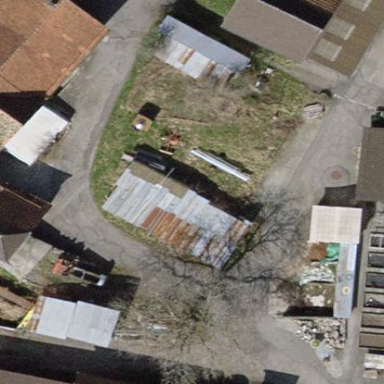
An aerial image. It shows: Greenhouse.